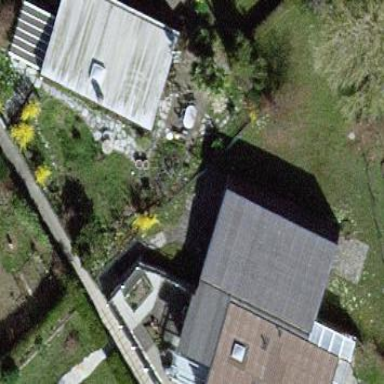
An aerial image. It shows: Semidetached house.